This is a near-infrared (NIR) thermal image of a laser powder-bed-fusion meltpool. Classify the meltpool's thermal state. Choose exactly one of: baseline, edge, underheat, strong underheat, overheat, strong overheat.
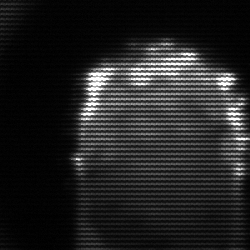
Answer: baseline